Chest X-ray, PA view. Patient: 63 years old, sex F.
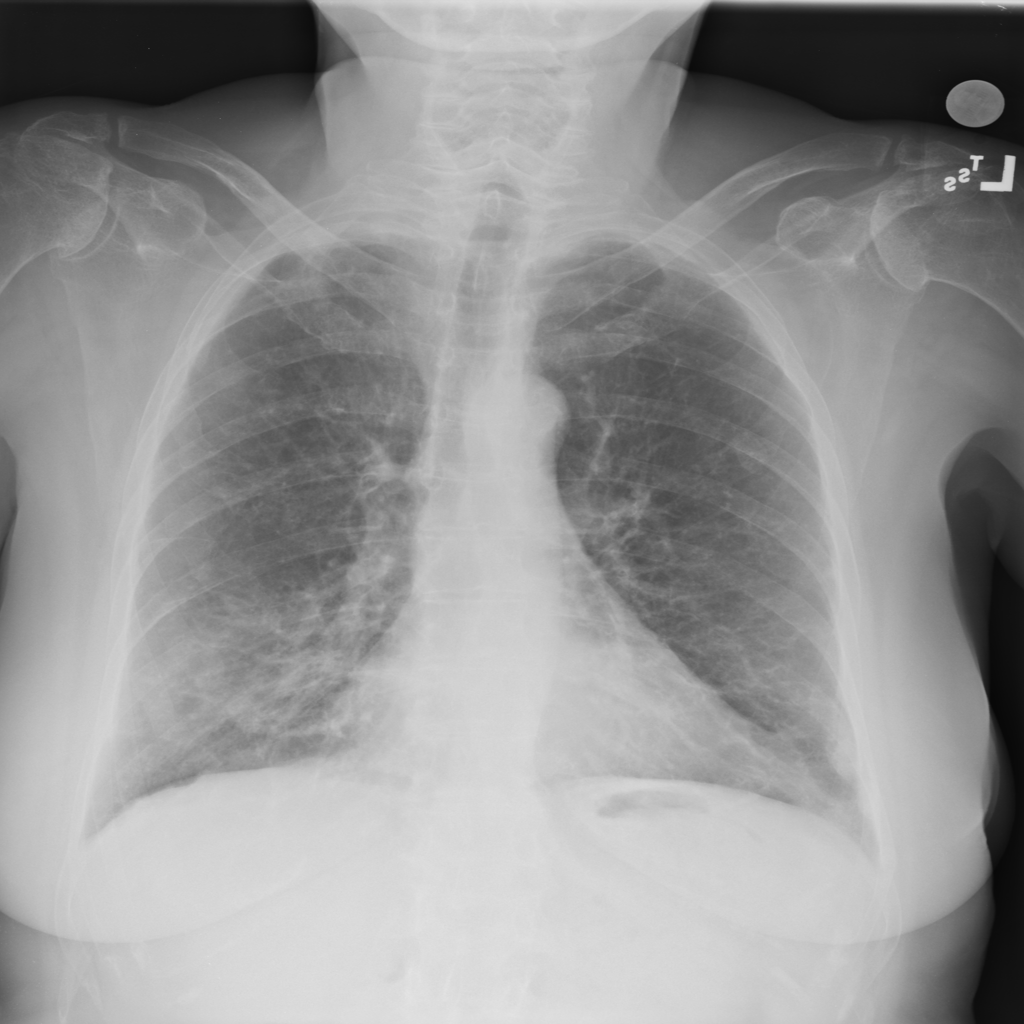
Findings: No Finding